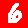
Digit: 6